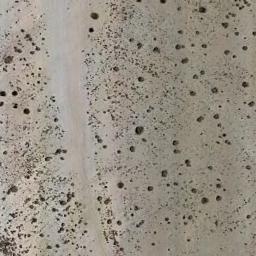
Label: chaparral